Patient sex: M
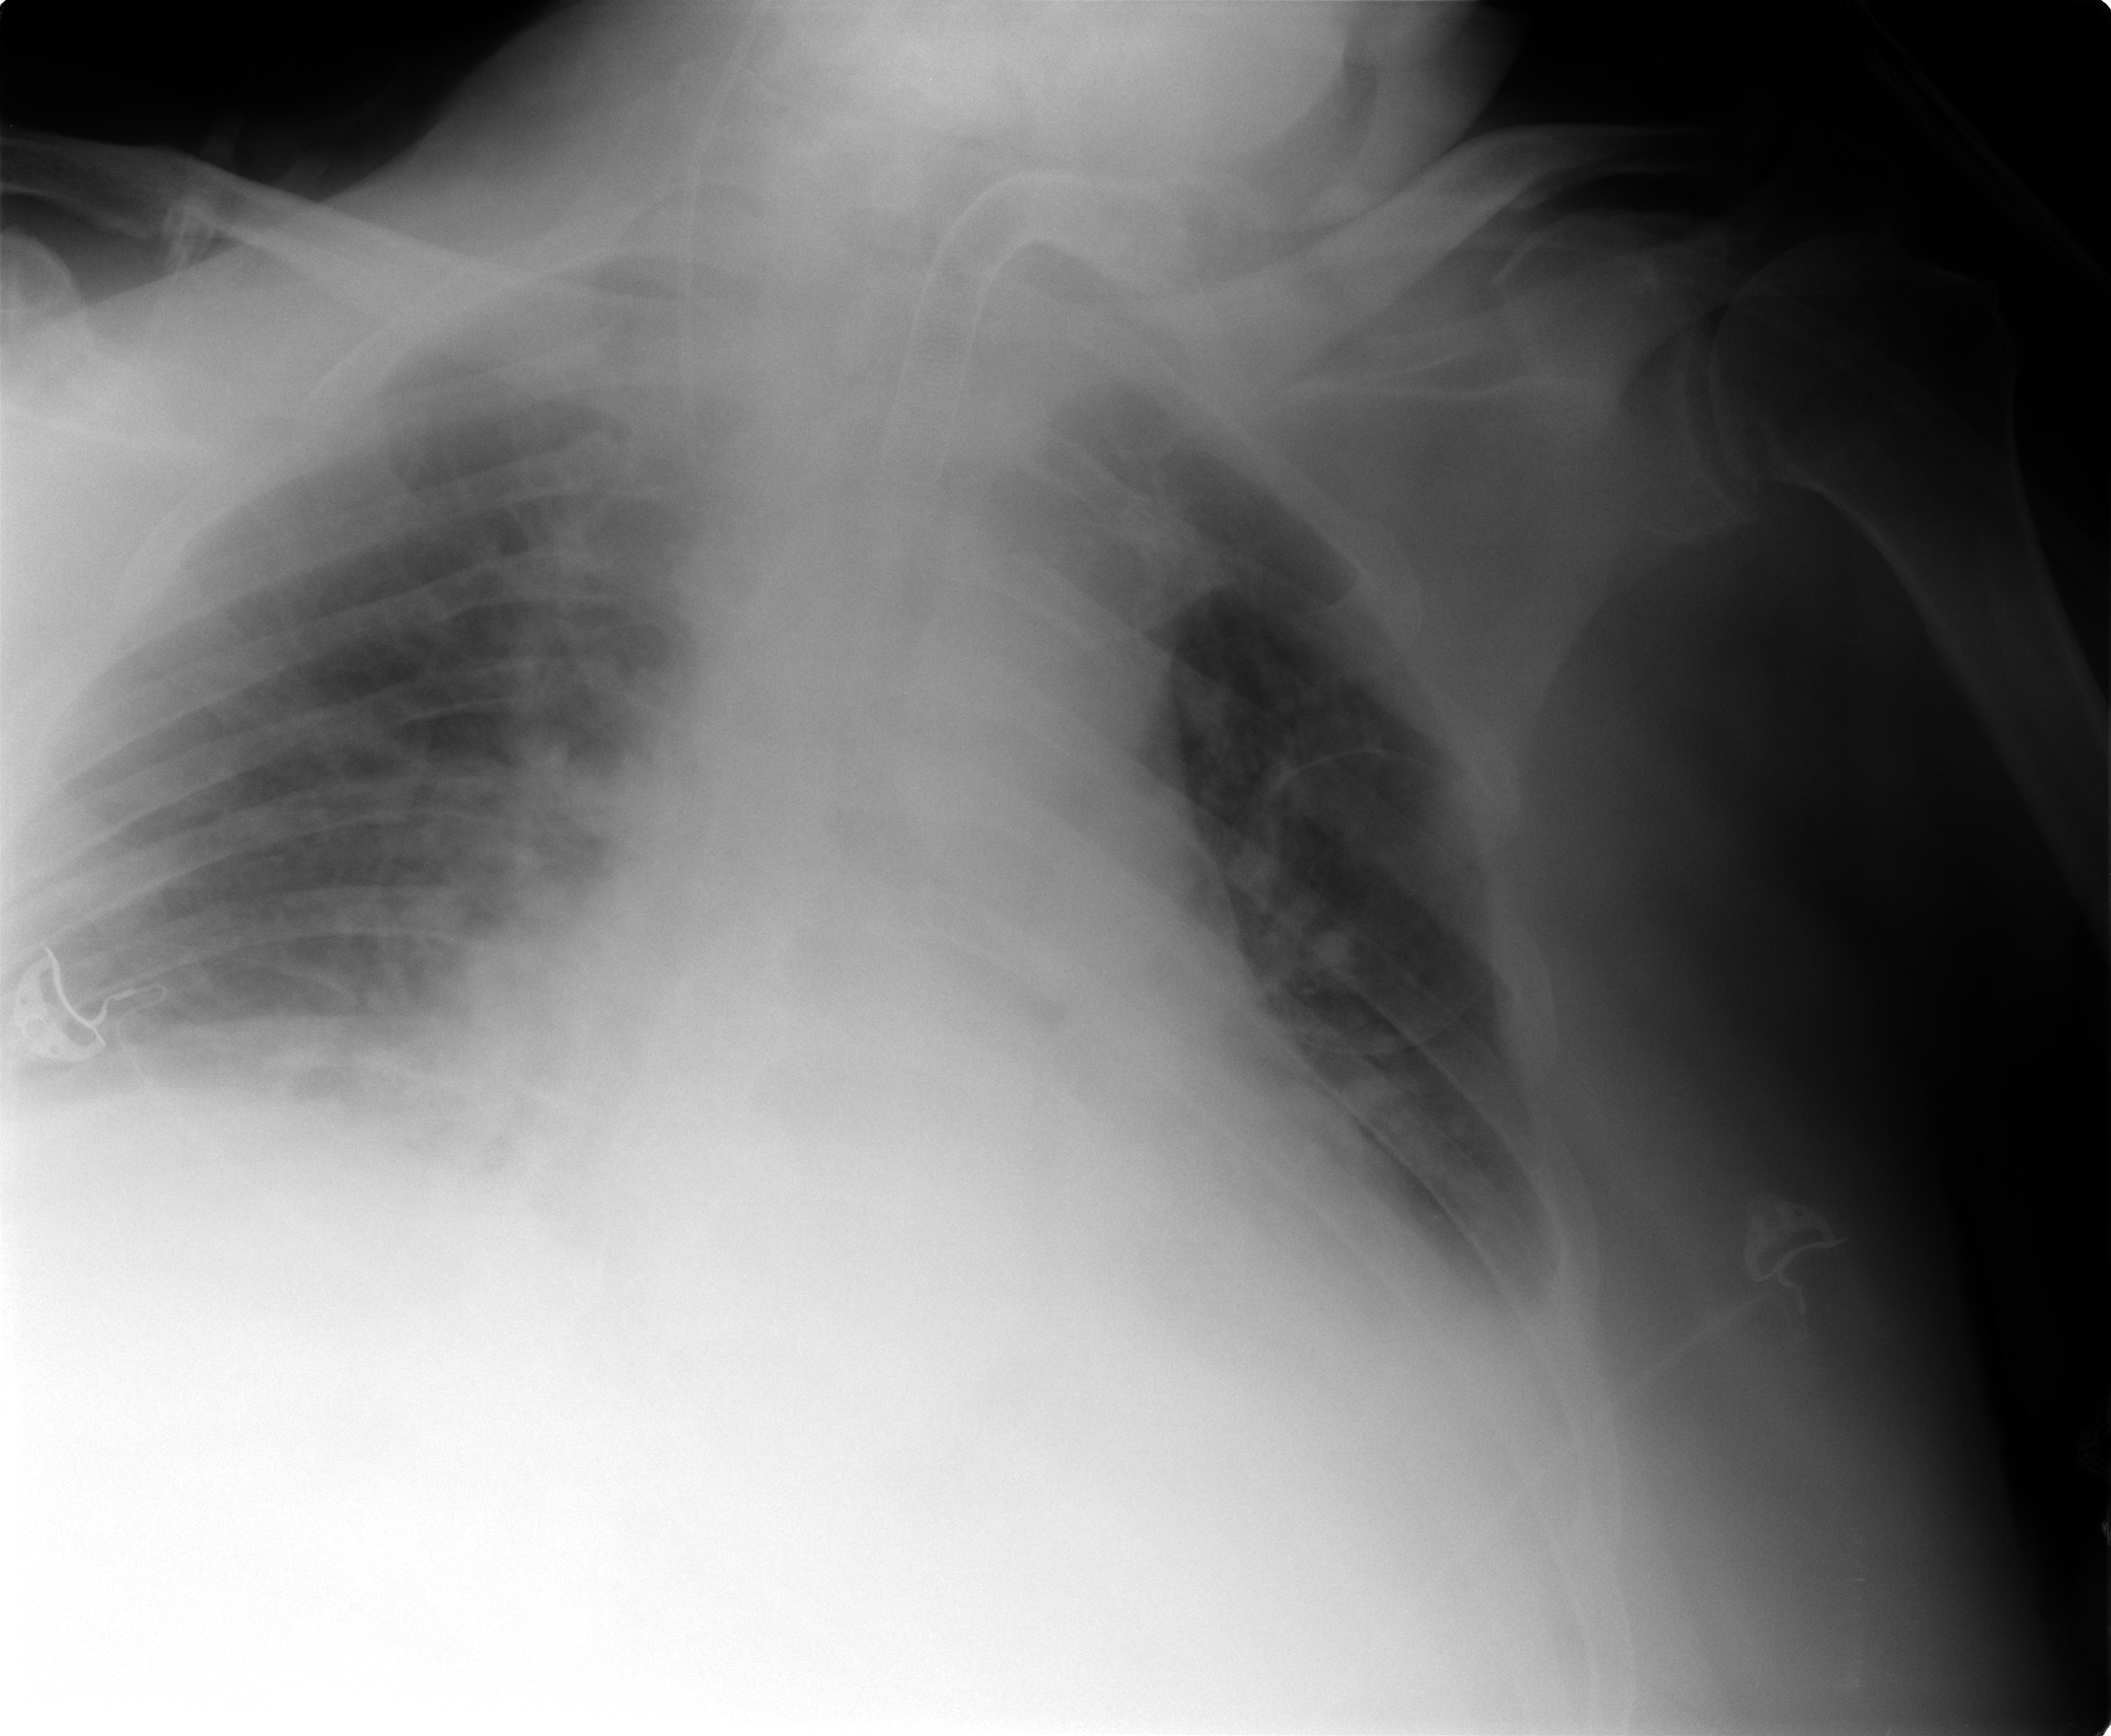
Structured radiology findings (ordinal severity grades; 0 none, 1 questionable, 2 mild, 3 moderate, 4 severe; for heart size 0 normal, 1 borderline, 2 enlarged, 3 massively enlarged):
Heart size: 2
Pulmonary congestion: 1
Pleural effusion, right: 2
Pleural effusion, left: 2
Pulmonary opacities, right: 2
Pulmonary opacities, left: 0
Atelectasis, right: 2
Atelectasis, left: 2